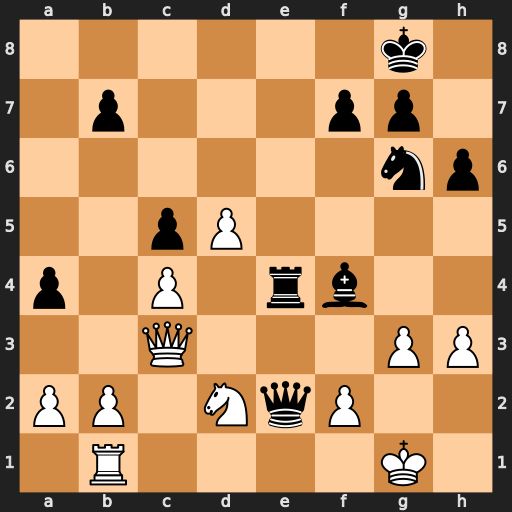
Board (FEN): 6k1/1p3pp1/6np/2pP4/p1P1rb2/2Q3PP/PP1NqP2/1R4K1
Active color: w
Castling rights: -
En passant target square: -
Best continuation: Nxe4 Qxe4 Re1